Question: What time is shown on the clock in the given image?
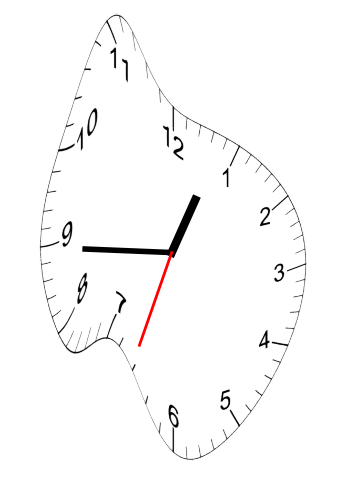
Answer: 12:44:33